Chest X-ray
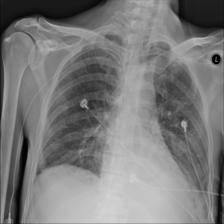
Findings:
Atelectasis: negative
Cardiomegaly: negative
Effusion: negative
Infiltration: negative
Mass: negative
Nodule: negative
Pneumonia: negative
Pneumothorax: negative
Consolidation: negative
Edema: negative
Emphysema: negative
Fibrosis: negative
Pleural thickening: negative
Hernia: negative